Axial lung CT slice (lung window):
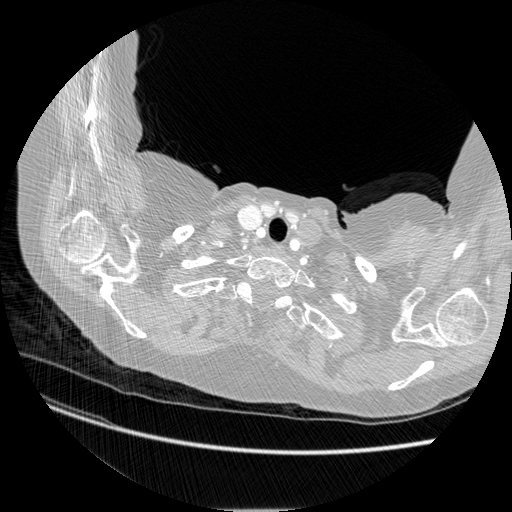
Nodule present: no